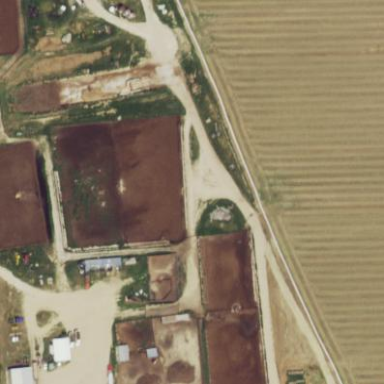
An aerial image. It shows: Farmyard with feedlot farming system.